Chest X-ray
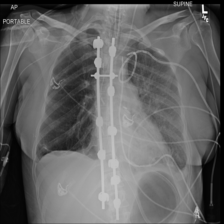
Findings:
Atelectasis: negative
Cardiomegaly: negative
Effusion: positive
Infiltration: negative
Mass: negative
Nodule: negative
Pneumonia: negative
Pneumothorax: negative
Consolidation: negative
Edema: negative
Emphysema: negative
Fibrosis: negative
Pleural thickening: negative
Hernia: negative